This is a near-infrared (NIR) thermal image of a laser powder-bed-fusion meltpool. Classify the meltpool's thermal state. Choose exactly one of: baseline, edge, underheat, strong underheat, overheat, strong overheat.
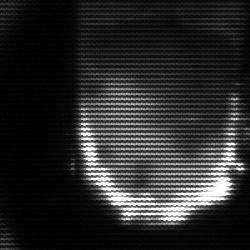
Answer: baseline